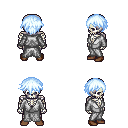
a pixel art fantasy rpg character, male body template, skeleton, white robe, red pants, white cyan short bangs hairstyle, brown shoes, four views (front, back, left, right), 2x2 character sprite sheet, small pixel art, hard edges, no anti-aliasing